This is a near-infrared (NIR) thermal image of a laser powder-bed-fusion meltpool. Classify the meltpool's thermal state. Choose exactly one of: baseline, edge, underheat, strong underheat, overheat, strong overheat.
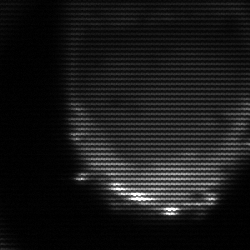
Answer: edge